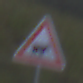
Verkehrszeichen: ViehtriebLinks
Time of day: SunriseSunset
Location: Outdoor (Nature)
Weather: PartlyCloudy
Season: NotSpecified
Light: Natural